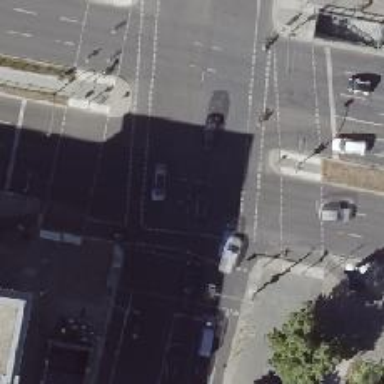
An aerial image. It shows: Tertiary road with asphalt surface. It has separate sidewalks and exclusive cycle lanes marked with lane markings.